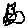
Label: cat